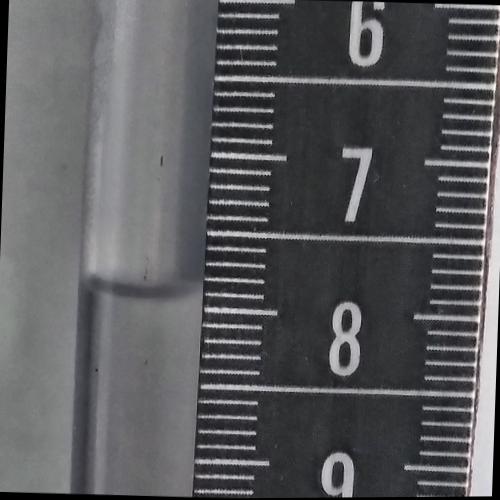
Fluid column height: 7.9 cm